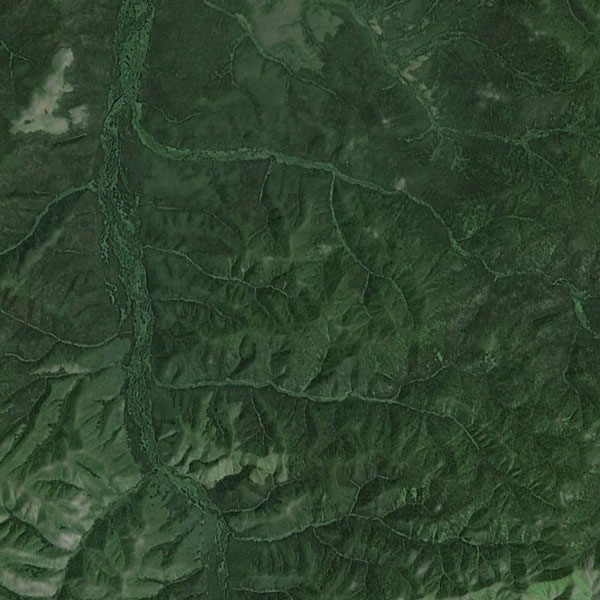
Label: Mountain